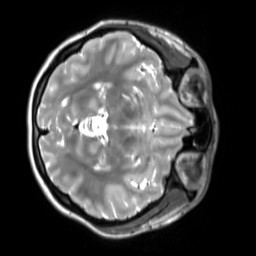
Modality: T2w
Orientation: axial
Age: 25
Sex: female
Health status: ill
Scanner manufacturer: siemens
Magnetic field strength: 3 T
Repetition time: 2.8 s
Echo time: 0.326 s